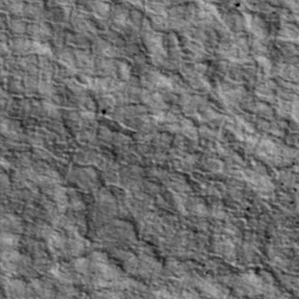
Label: non_frost